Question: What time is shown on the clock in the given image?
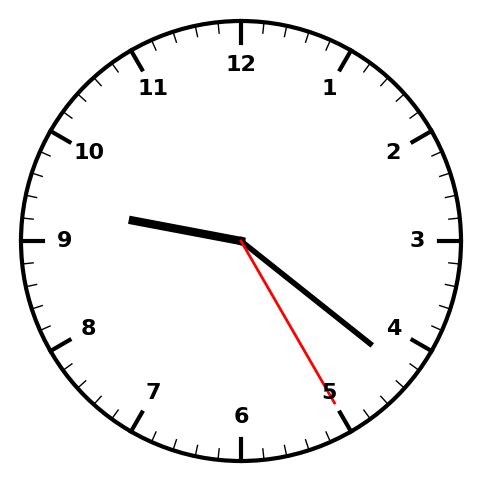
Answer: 09:21:25